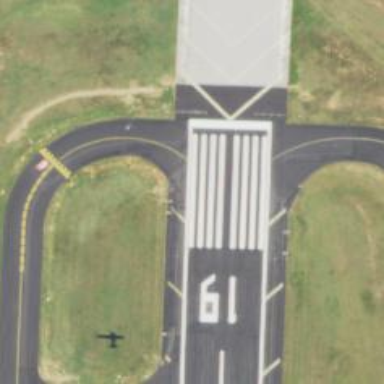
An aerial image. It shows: View of taxiway at the airport.